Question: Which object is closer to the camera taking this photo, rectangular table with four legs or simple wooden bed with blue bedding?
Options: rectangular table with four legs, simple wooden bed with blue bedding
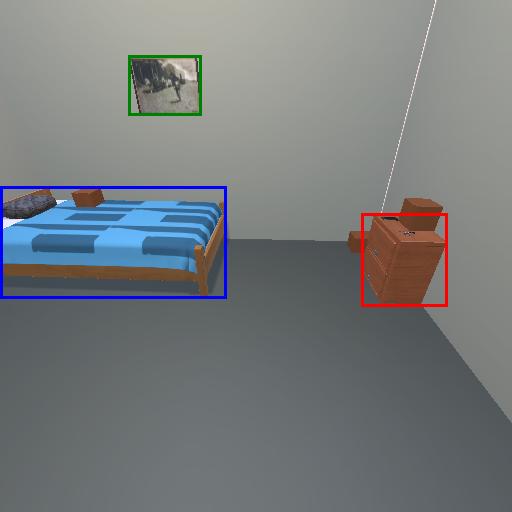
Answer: rectangular table with four legs